Question: Find the minimum number of moves required to get from the Tower of Hanoi state described in the figure to the completed state
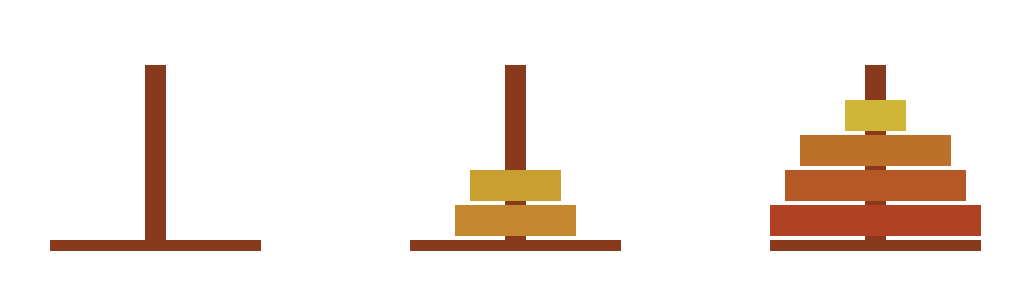
Answer: 6